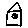
Label: house